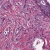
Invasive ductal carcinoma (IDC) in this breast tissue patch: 1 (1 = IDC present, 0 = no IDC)